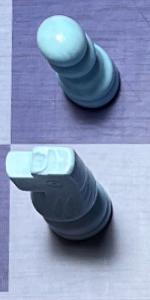
Label: Knight_White